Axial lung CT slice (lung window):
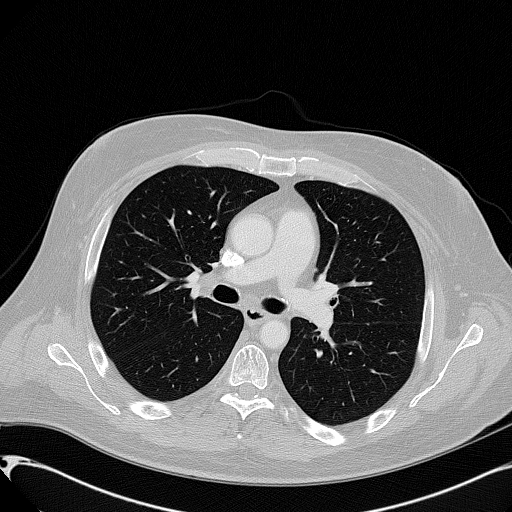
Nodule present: no